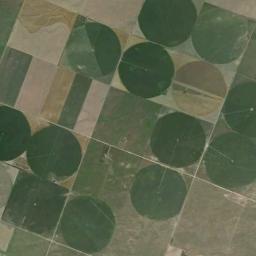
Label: circular_farmland